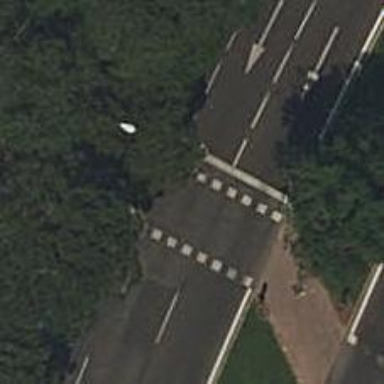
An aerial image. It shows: Road crossing with traffic signals.